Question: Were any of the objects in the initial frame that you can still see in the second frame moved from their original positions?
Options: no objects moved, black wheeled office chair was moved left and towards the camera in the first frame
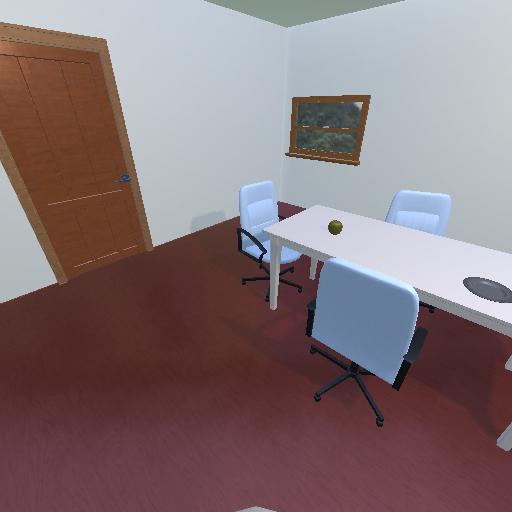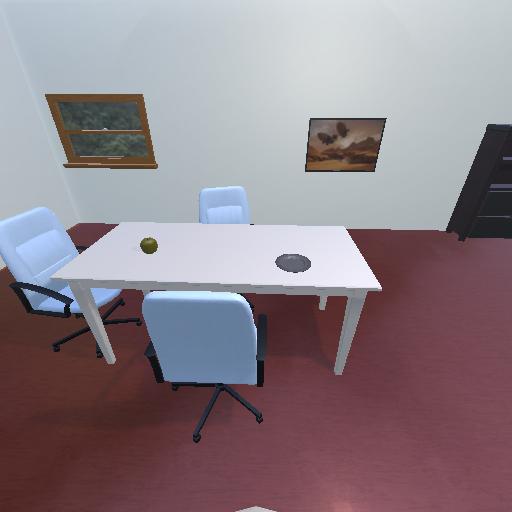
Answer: no objects moved